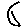
Label: moon